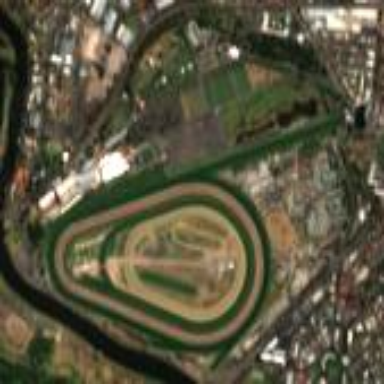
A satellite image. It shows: Sports centre dedicated to horse racing on leisure land.